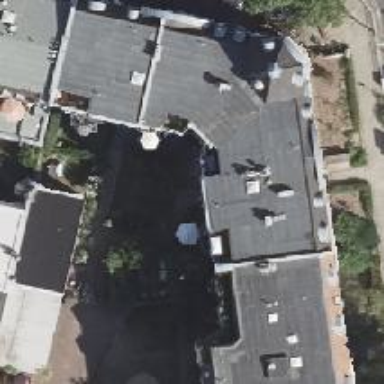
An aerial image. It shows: Quadruple saltbox roof shape on apartment building.